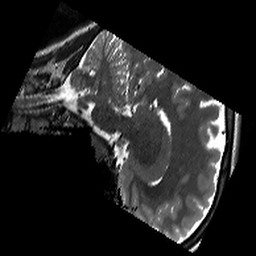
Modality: T2w
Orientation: sagittal